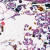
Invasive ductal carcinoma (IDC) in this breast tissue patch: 0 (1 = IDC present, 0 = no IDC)